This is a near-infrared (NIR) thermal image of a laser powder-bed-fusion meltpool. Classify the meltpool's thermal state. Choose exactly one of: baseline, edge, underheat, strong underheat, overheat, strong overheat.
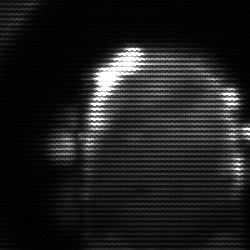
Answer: baseline